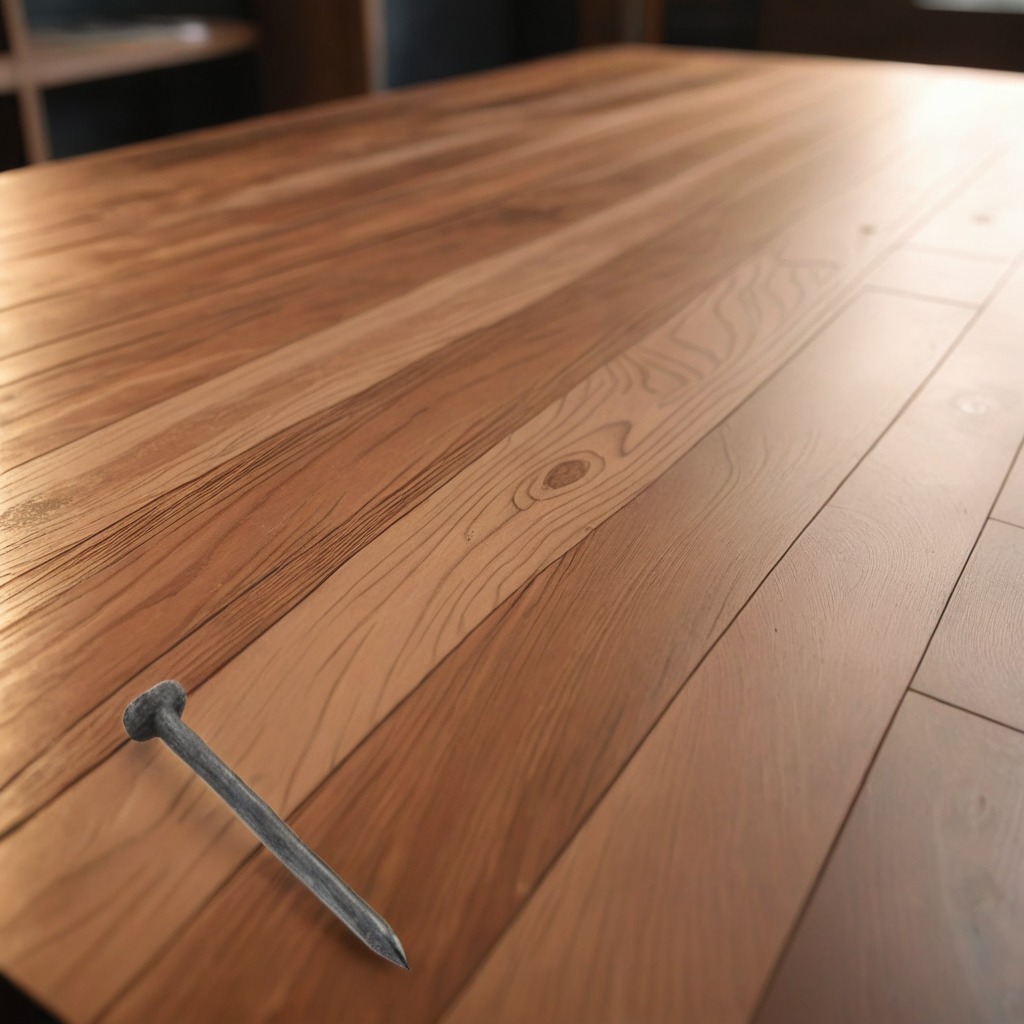
A nail is lying on a wooden table in a carpentry studio.